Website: home-depot
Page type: payment
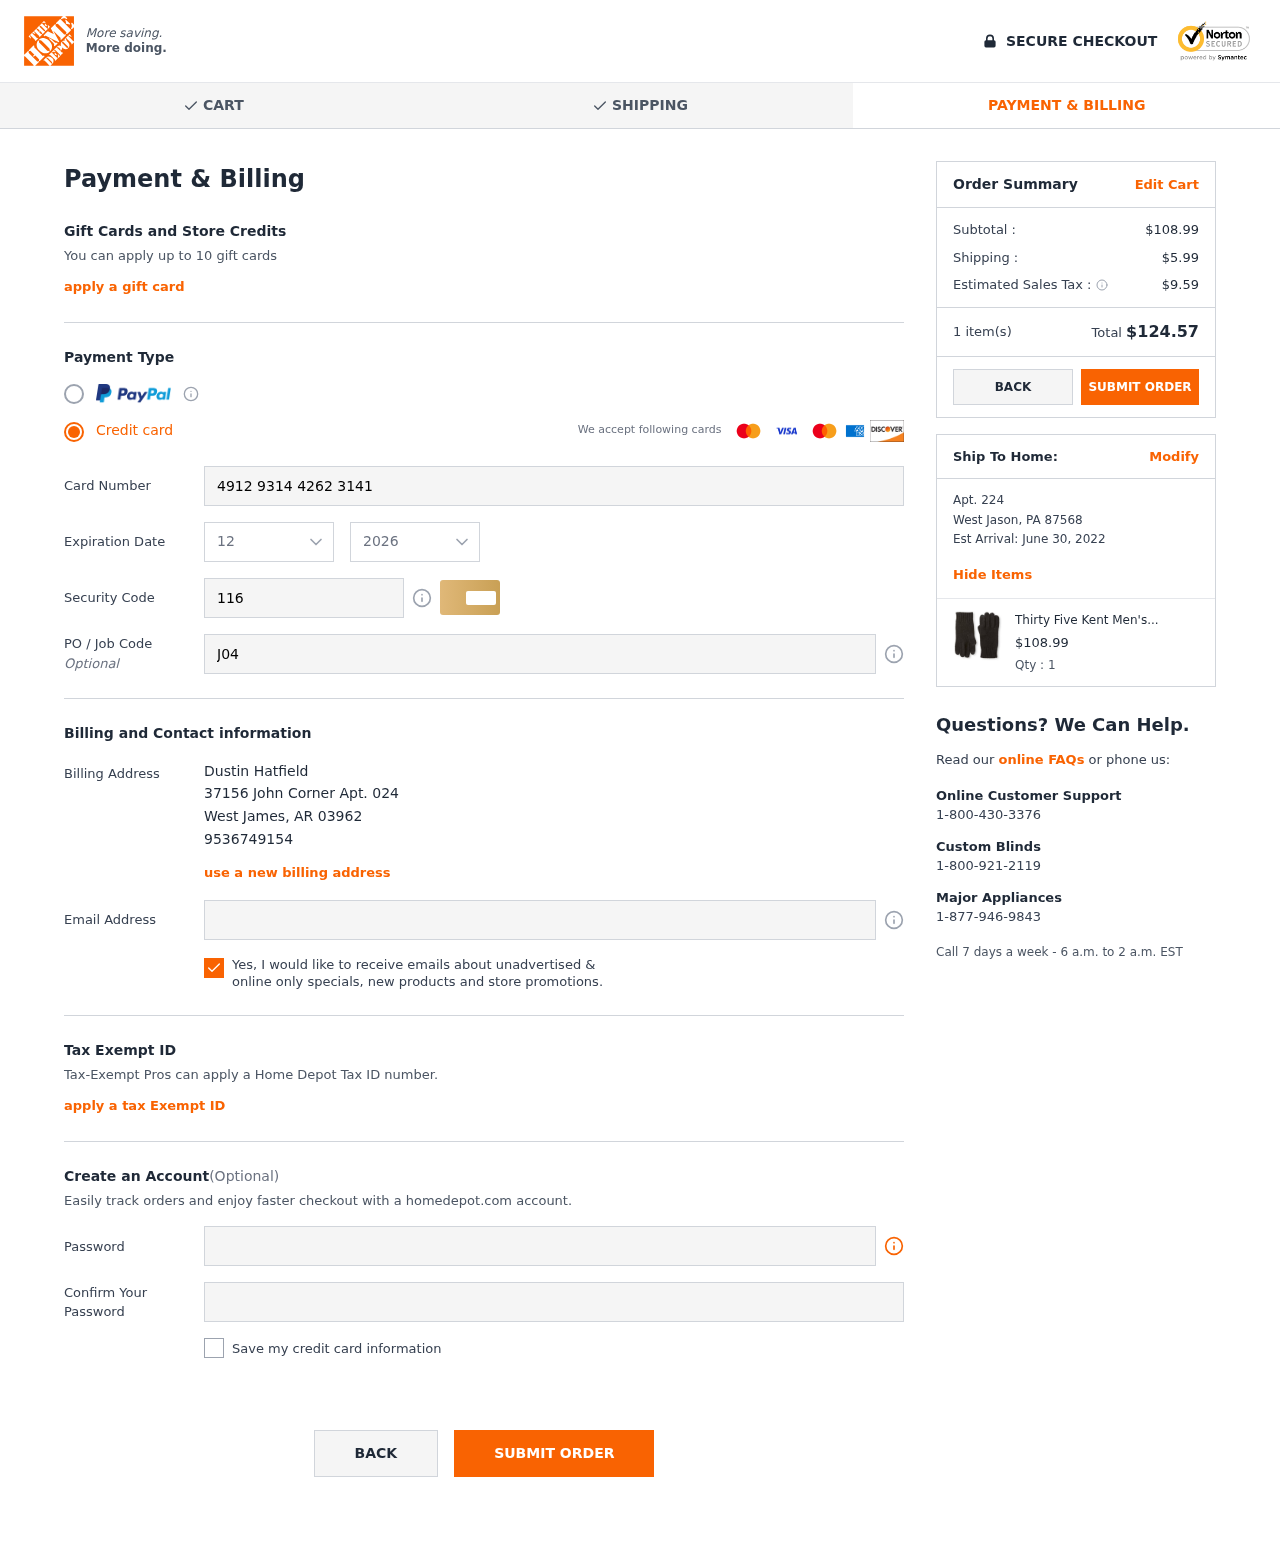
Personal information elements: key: PII_CARD_CVV
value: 116
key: PII_CARD_EXPIRY_MONTH
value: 12
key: PII_CARD_EXPIRY_YEAR
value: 26
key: PII_CARD_NUMBER
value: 4912 9314 4262 3141
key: PII_CITY
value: West James
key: PII_CITY2
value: West Jason
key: PII_EMAIL
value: dustinhatfield@hotmail.com
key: PII_FULLNAME
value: Dustin Hatfield
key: PII_JOB_CODE
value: J048726
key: PII_PHONE
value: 9536749154
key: PII_POSTCODE
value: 03962
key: PII_POSTCODE2
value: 87568
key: PII_STATE_ABBR
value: AR
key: PII_STATE_ABBR2
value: PA
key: PII_STREET
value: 37156 John Corner Apt. 024
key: PII_STREET2
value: Apt. 224
Product elements: key: PRODUCT1_NAME
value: Thirty Five Kent Men's Cashmere Solid Knit Touch Tech Gloves, Black
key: PRODUCT1_PRICE
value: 108.99
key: PRODUCT1_QUANTITY
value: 1
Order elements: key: ORDER_SUBTOTAL
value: $108.99
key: ORDER_SHIPPING_COST
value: $5.99
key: ORDER_TAX
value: $9.59
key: ORDER_NUM_ITEMS
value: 1 item(s)
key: ORDER_TOTAL
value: $124.57
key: ORDER_DELIVERY_DATE
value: June 30, 2022